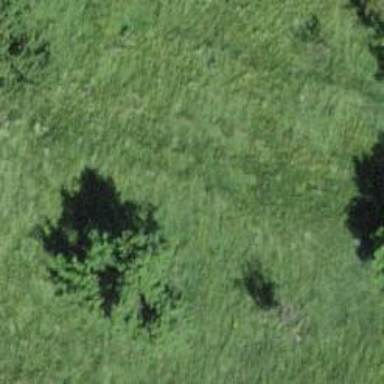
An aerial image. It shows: Track road with grass surface.